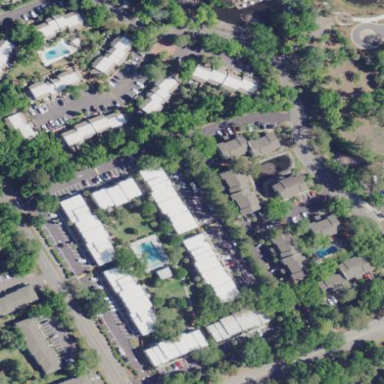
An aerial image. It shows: Residential area.